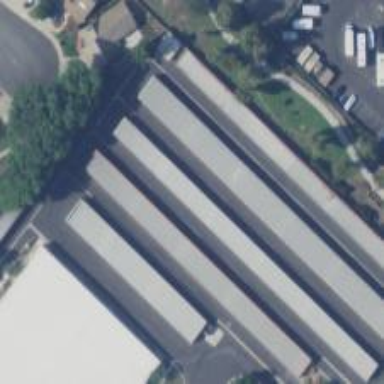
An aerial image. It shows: Building housing storage rental shop.